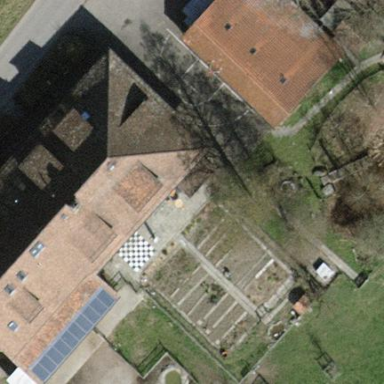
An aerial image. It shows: School.